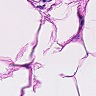
Metastatic tissue present: no